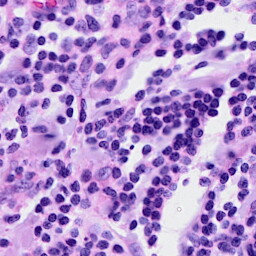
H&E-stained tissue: Breast